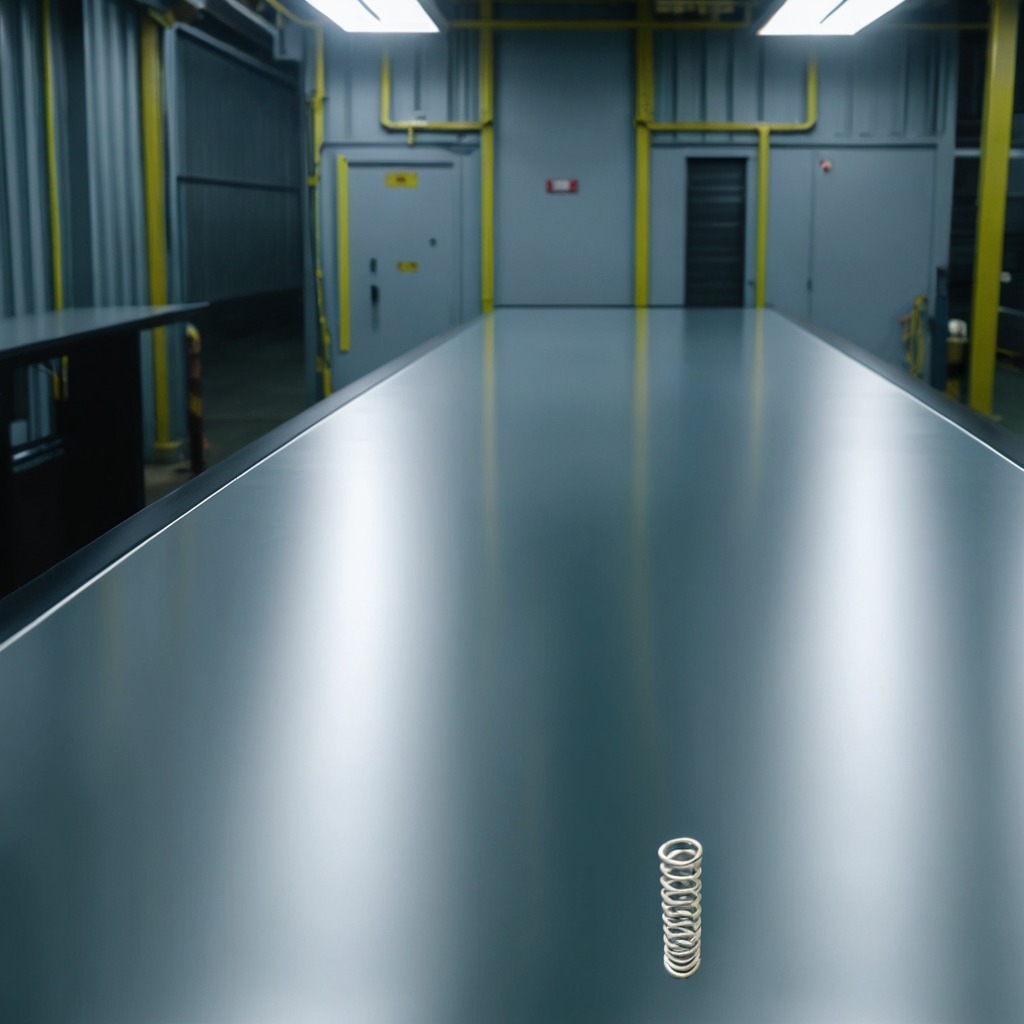
A coiled metal spring lies on the table.